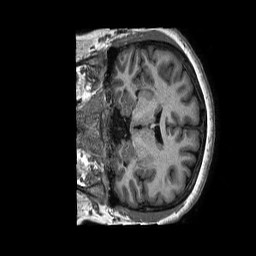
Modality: T1w
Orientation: coronal
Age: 39
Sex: female
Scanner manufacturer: philips
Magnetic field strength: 1.5 T
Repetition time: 0.00829 s
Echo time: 0.00381 s